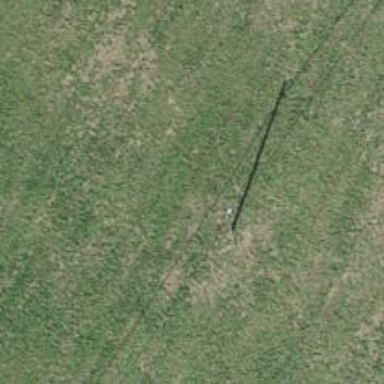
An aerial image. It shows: Minor power line with three cables.